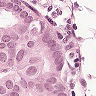
Metastatic tissue present: yes